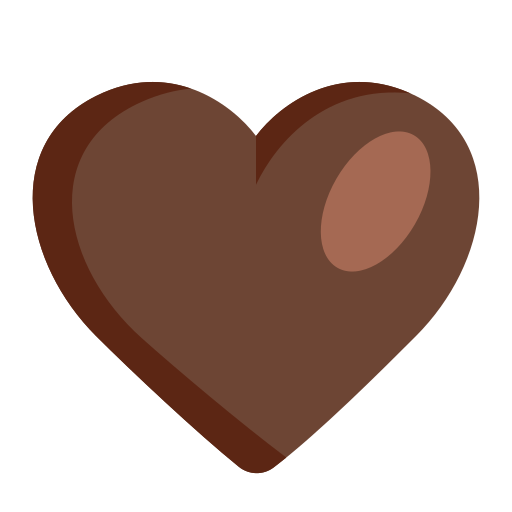
brown heart flat